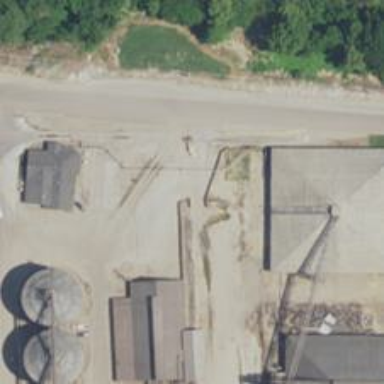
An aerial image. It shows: Weighbridge facility.